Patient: sex M, age 48
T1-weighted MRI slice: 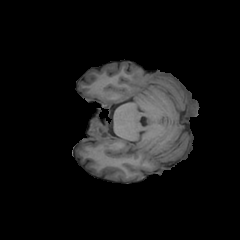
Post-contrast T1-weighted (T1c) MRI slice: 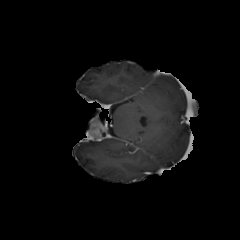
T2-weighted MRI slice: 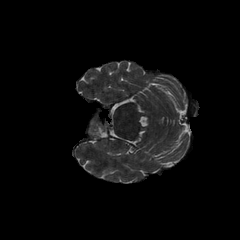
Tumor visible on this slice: no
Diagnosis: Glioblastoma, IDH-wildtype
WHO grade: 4